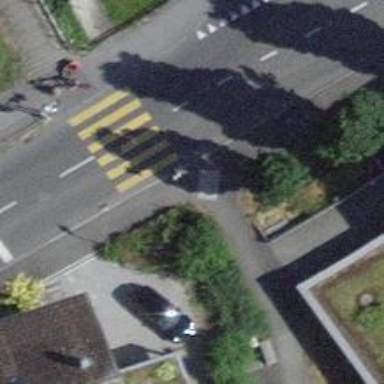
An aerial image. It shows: Sidewalk.